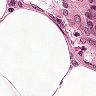
Metastatic tissue present: no